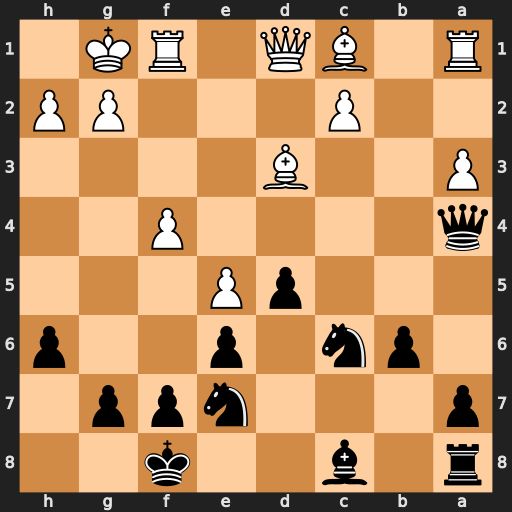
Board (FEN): r1b2k2/p3npp1/1pn1p2p/3pP3/q4P2/P2B4/2P3PP/R1BQ1RK1
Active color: b
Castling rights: -
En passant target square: -
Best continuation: Qd4+ Be3 Qxe3+